You are looking at the wavelet scalogram of a bearing's acceleration signal. Based on the visible evidence, which condition applies: normal, inner_race, outer_race, ball?
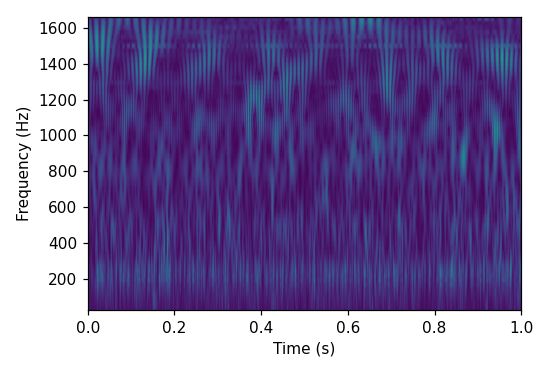
Answer: normal